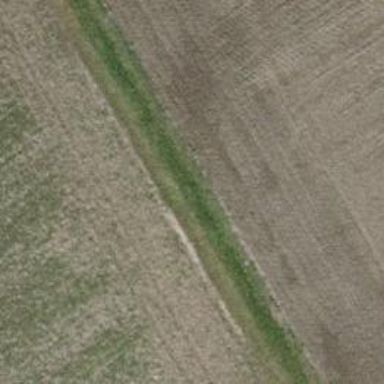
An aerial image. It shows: Grassy track.